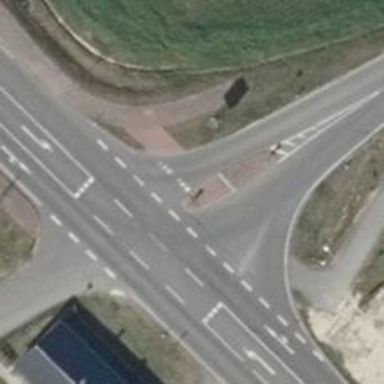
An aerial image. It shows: Tertiary road with asphalt surface and sidewalk on the left.